Question: I have the following html:
'''
<li ng-repeat="friend in friends">
<span ng-repeat="(key, value) in friend.aktuell">
<input type="text" ng-model="friend.aktuell[key]">
</span>
<quick-datepicker ng-model="auditDate"></quick-datepicker>
<button ng-click="audit(auditDate, friend._id)" class="btn btn-info">Audit</button>
</li>
'''
Now how can I update only the input fields of the 'friend[index]' - so to speak - that has been clicked via the audit button?
e.g.
'''
$scope.audit = function(auditDate, id){
$scope.friends[1].aktuell = {someData:someValues}; // this works if the index is hard coded
});
};
'''
Above works if the index '1' is hard coded into 'friends[1]', but of course I want to no update this in the second input row, but in the one that has been clicked.
Idea: Can I pass the current clicked "indexifier" to my audit function or alternatively can I alter the input fields where "friend._id = friend._id"?
Screenshot:

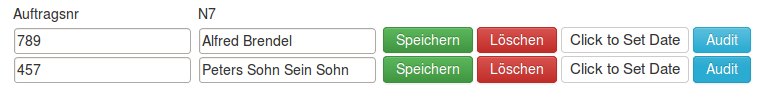
Answer: There is $index variable available inside ng-repeat:
'''
ng-click="audit(auditDate, $index)"
'''